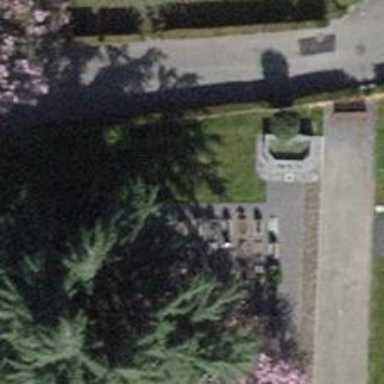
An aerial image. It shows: Fountain.